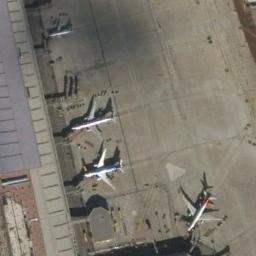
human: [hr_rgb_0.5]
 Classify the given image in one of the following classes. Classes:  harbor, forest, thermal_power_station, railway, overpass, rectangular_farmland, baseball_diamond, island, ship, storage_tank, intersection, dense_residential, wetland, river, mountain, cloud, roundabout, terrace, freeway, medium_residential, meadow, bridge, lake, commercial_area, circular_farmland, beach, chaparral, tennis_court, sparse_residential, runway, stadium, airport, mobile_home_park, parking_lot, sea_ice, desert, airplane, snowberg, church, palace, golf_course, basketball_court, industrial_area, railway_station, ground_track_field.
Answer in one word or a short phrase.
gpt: airplane